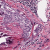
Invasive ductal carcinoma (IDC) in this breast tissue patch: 0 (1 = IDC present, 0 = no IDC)